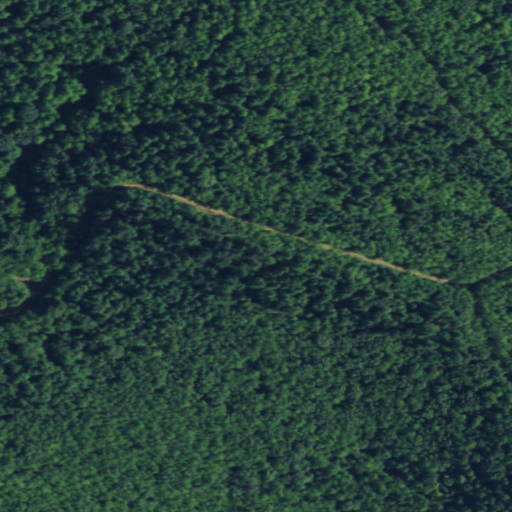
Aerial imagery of mountain in Washington named Sugarloaf Mountain containing evergreen forest, mixed forest, shrub, and deciduous forest